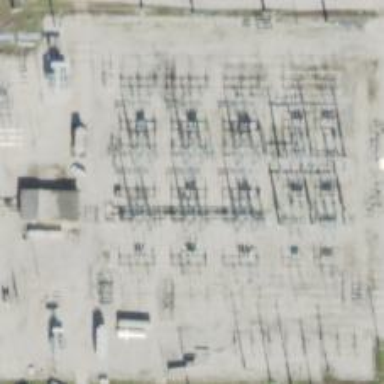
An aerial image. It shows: Switch used for power control.